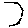
Label: hexagon